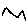
Label: zigzag